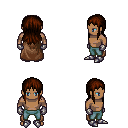
a pixel art fantasy rpg character, male body template, human, dark skin, brown cape, teal pants, brown unkempt hairstyle, metal gloves, metal boots, four views (front, back, left, right), 2x2 character sprite sheet, small pixel art, hard edges, no anti-aliasing